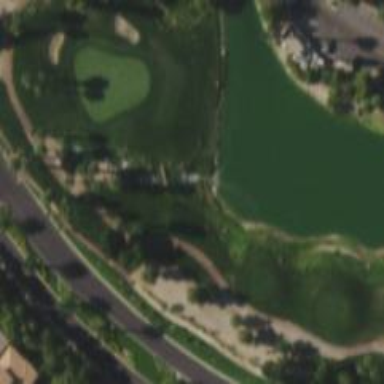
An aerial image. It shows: Lateral water hazard on golf course.